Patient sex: F
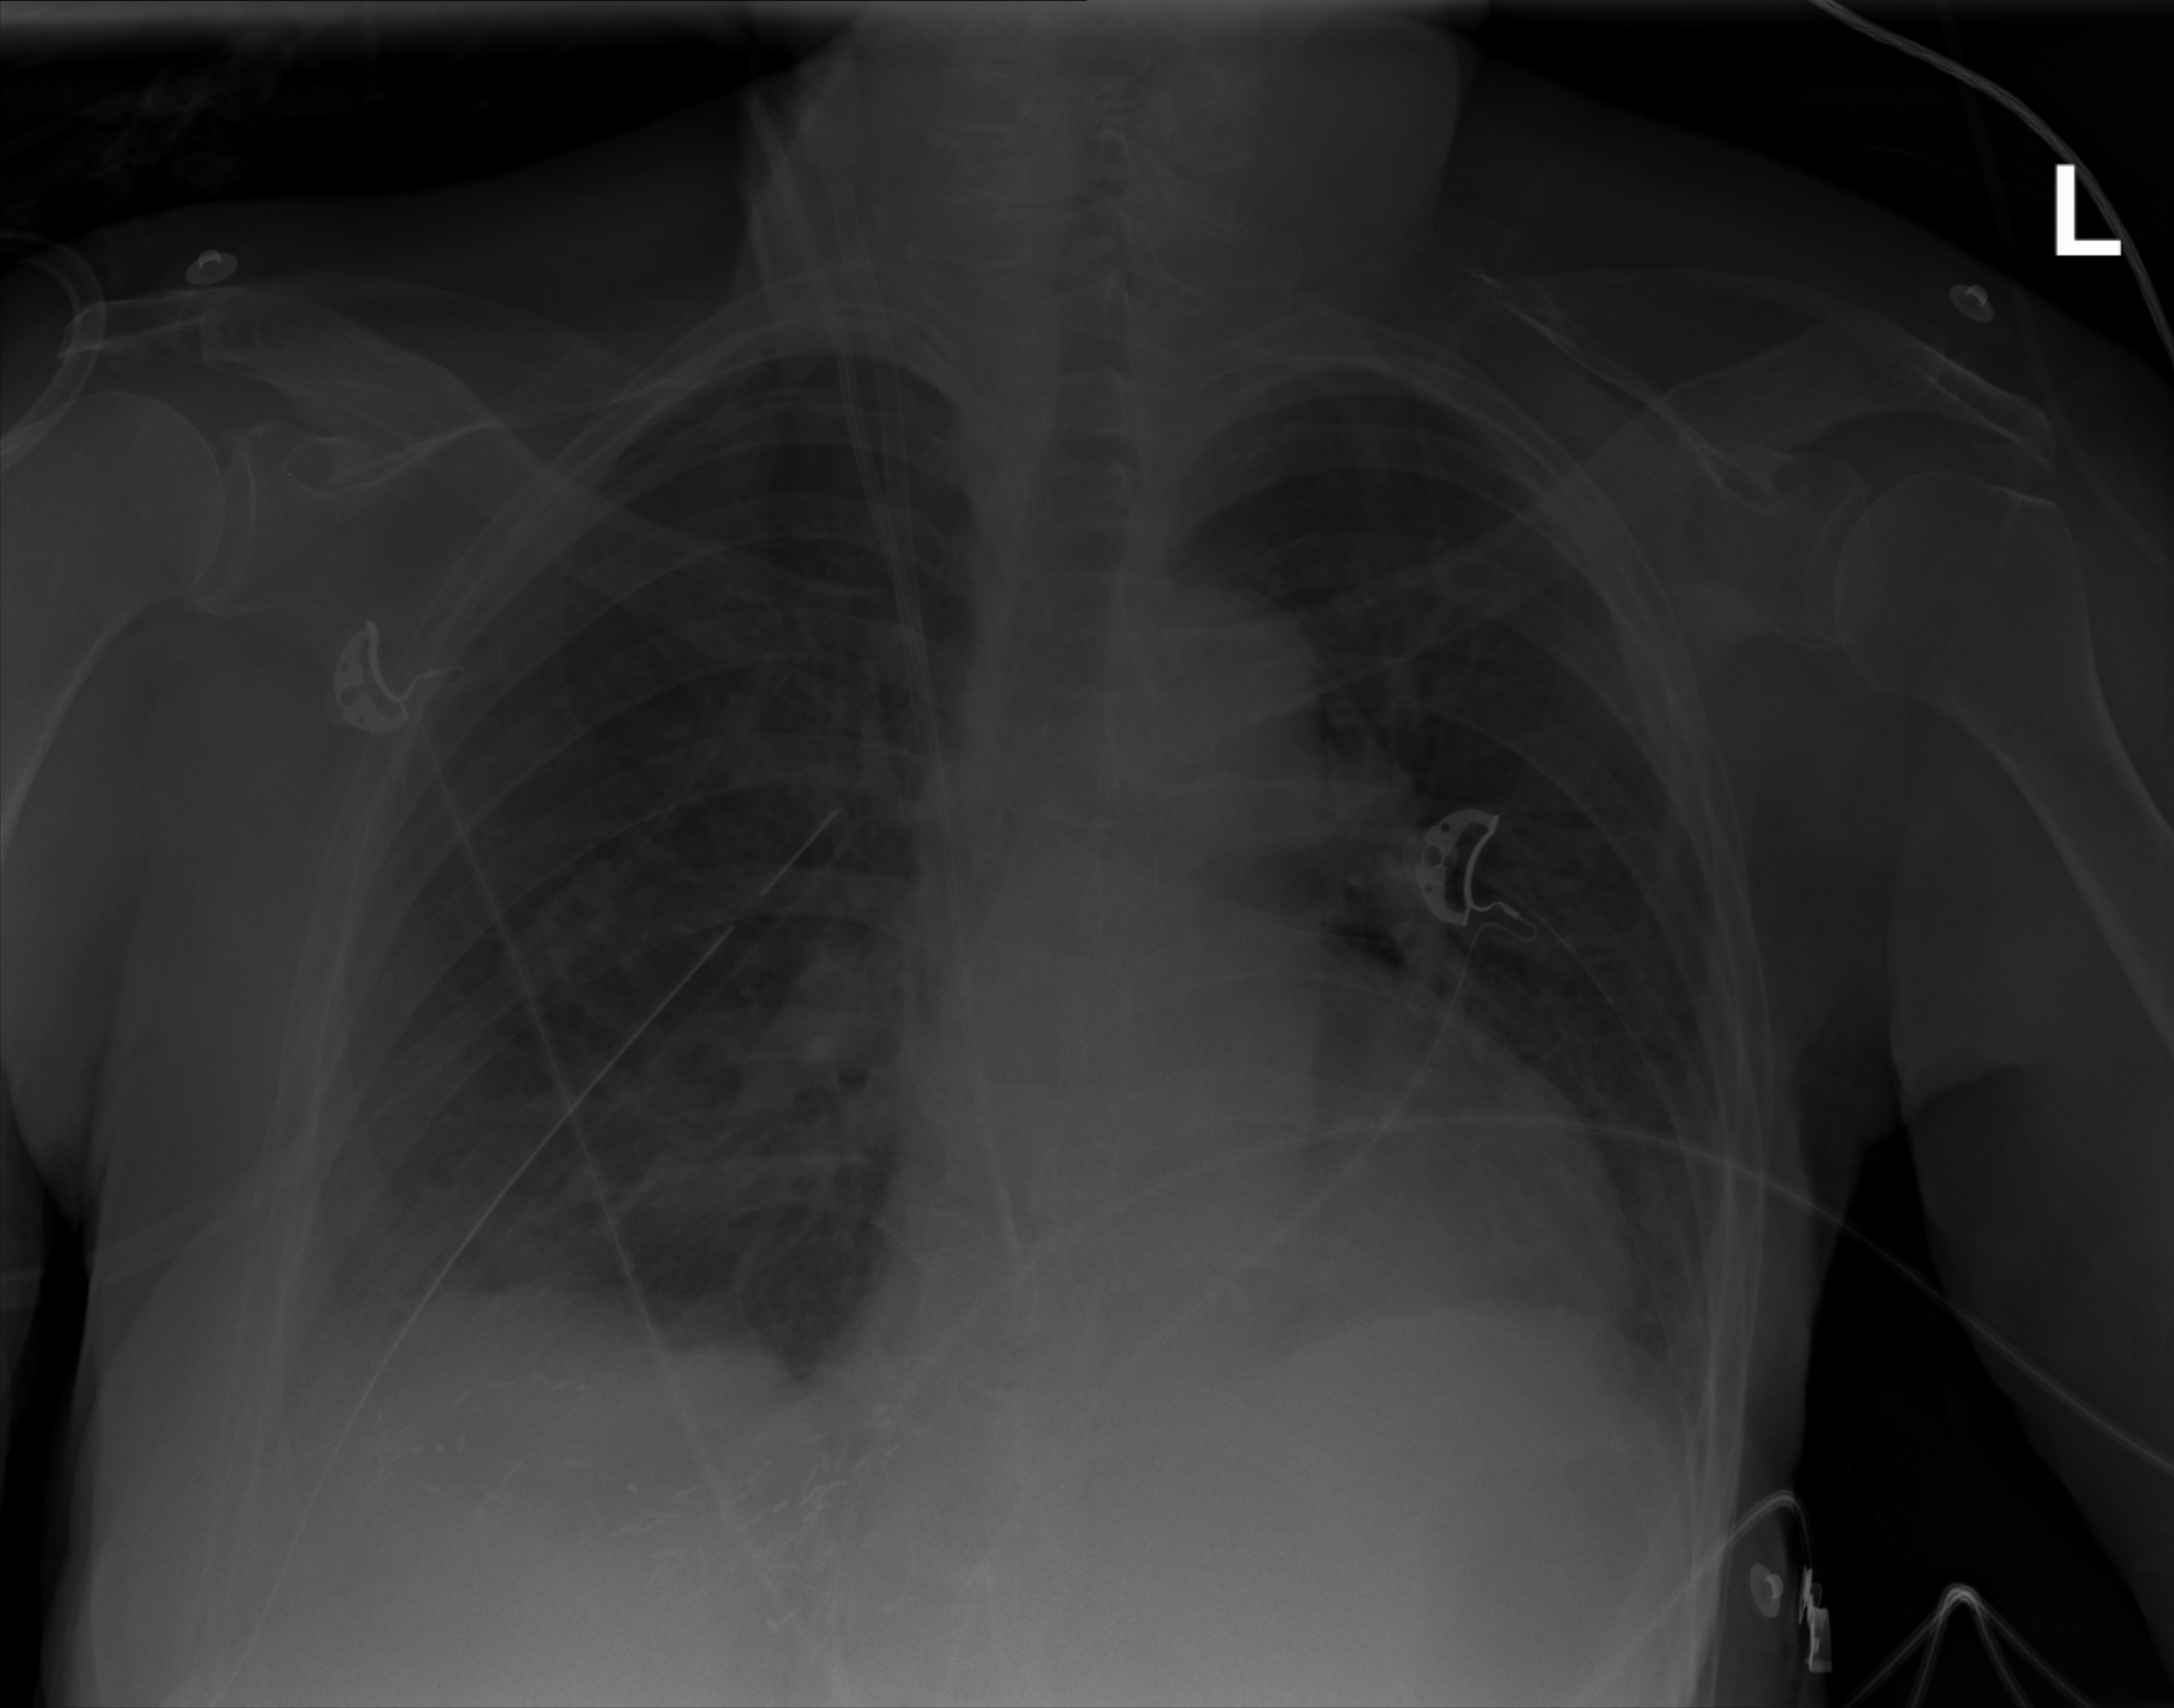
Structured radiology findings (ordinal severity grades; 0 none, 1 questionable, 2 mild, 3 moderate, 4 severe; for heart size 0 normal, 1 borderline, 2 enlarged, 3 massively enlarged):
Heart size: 0
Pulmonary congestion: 0
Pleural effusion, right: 2
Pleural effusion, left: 0
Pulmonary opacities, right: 0
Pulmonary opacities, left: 0
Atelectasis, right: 2
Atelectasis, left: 0